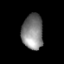
Tissue: lung
Cell type: Others
Senescence score: 0.2294
Nuclear area (px): 729
Mean DAPI intensity: 129.771